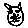
Label: cat